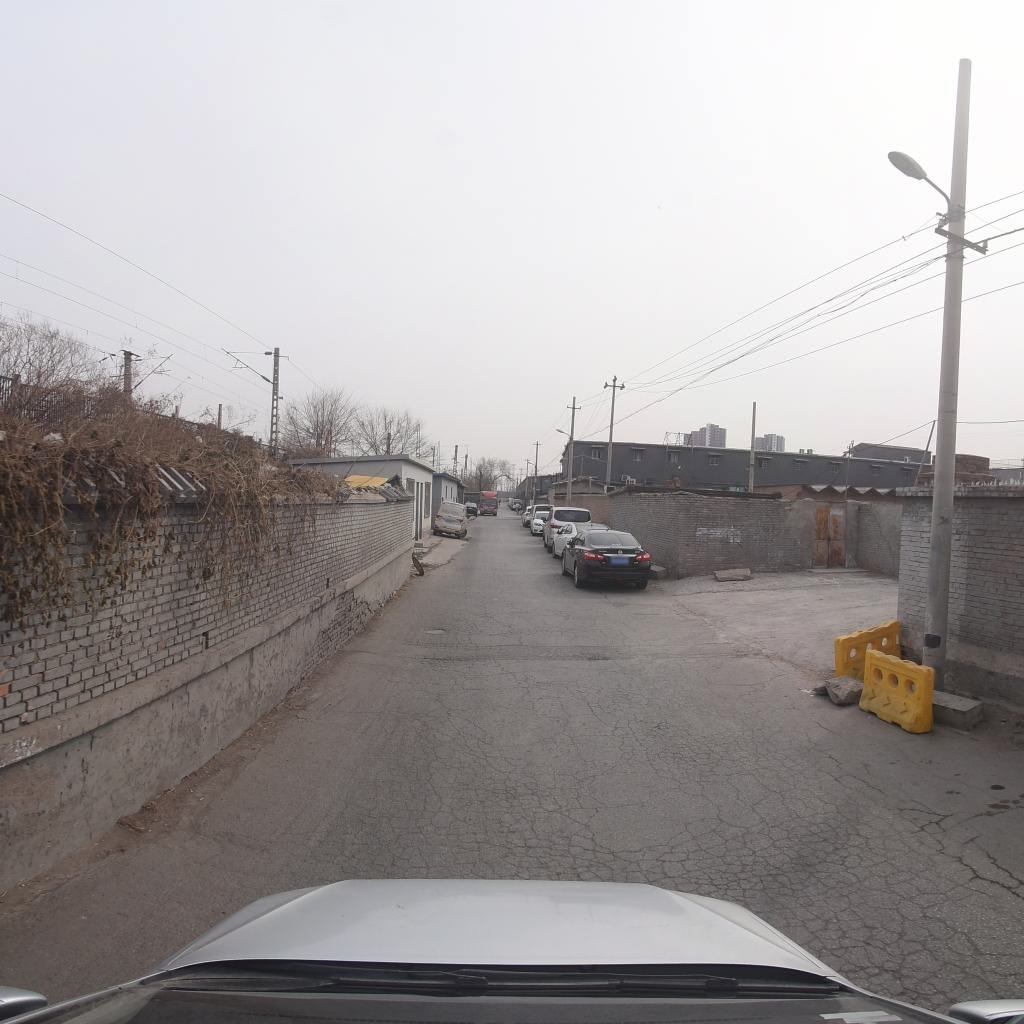
Region: Fengtai
Road damage annotations: alligator crack